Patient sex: M
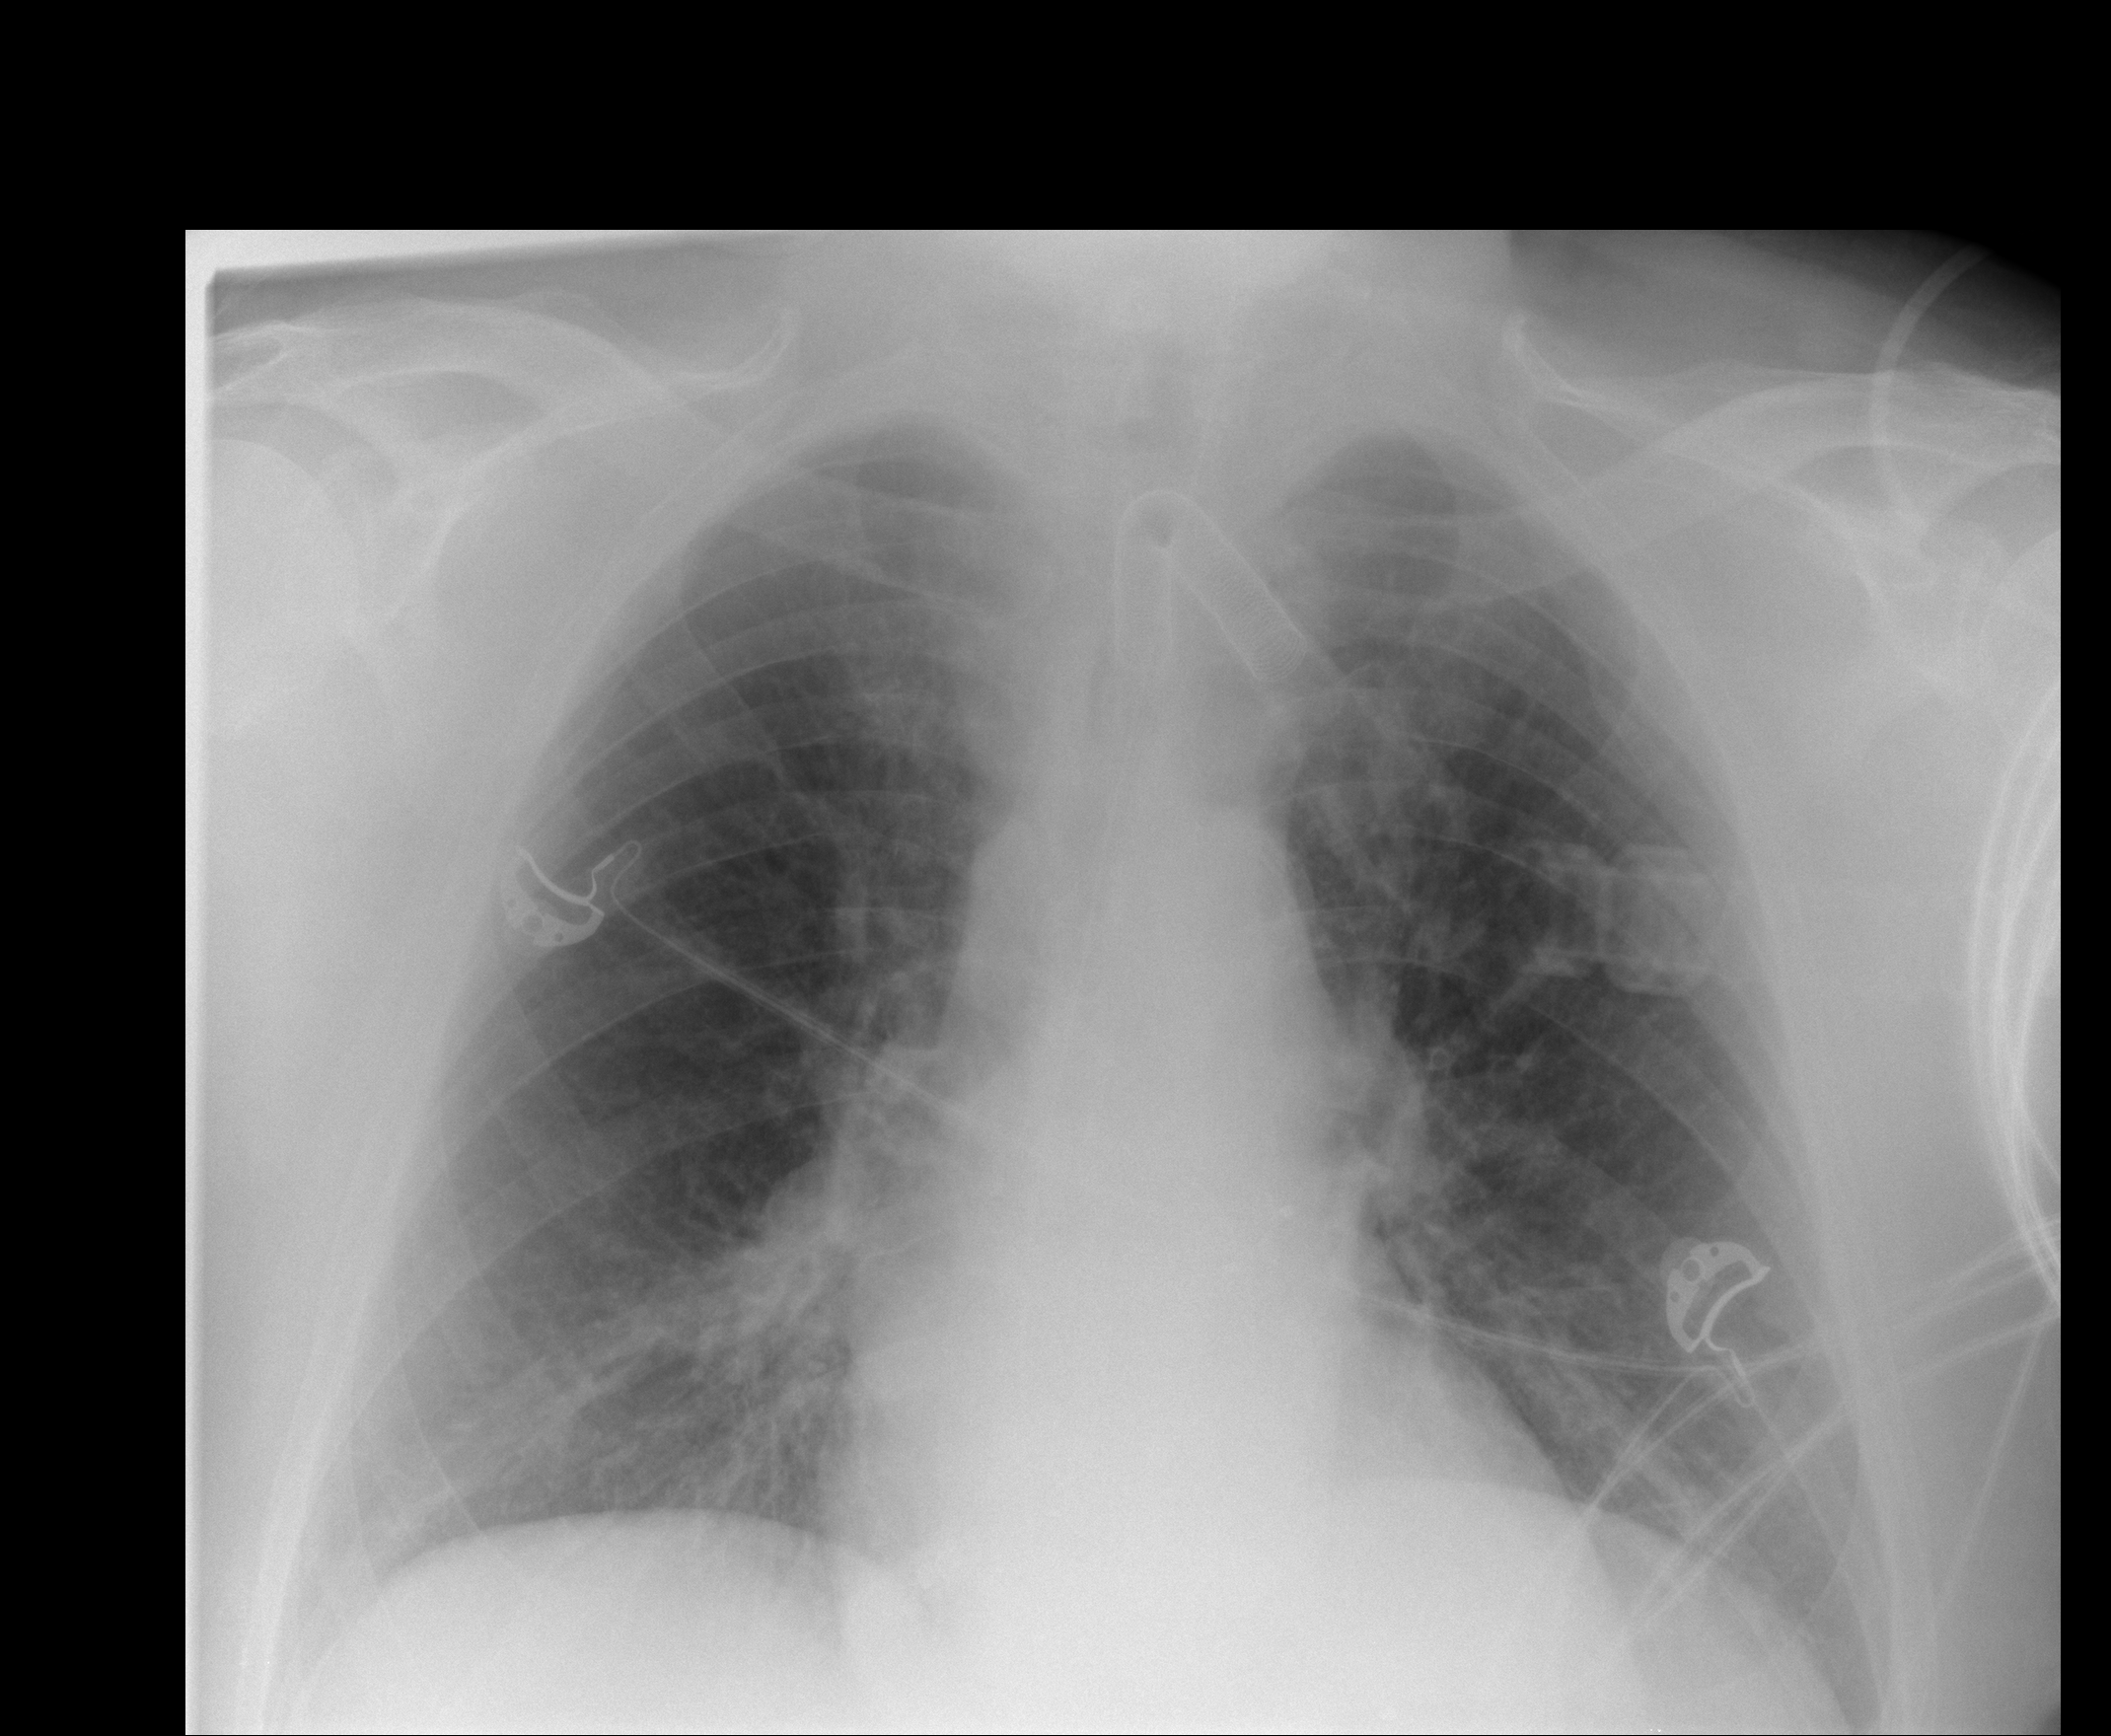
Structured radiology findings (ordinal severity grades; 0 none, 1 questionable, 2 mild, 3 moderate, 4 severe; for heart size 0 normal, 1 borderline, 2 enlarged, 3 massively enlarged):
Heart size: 0
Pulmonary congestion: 1
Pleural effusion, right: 1
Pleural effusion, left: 1
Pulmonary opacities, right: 0
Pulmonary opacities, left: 0
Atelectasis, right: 1
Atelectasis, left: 0